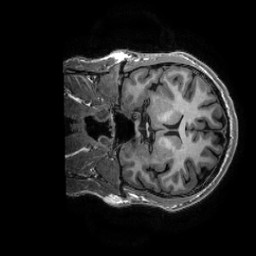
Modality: T1w
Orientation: coronal
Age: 26
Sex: male
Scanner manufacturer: ge
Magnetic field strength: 3 T
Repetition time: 0.0073 s
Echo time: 0.003 s